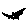
Label: bird